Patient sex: M
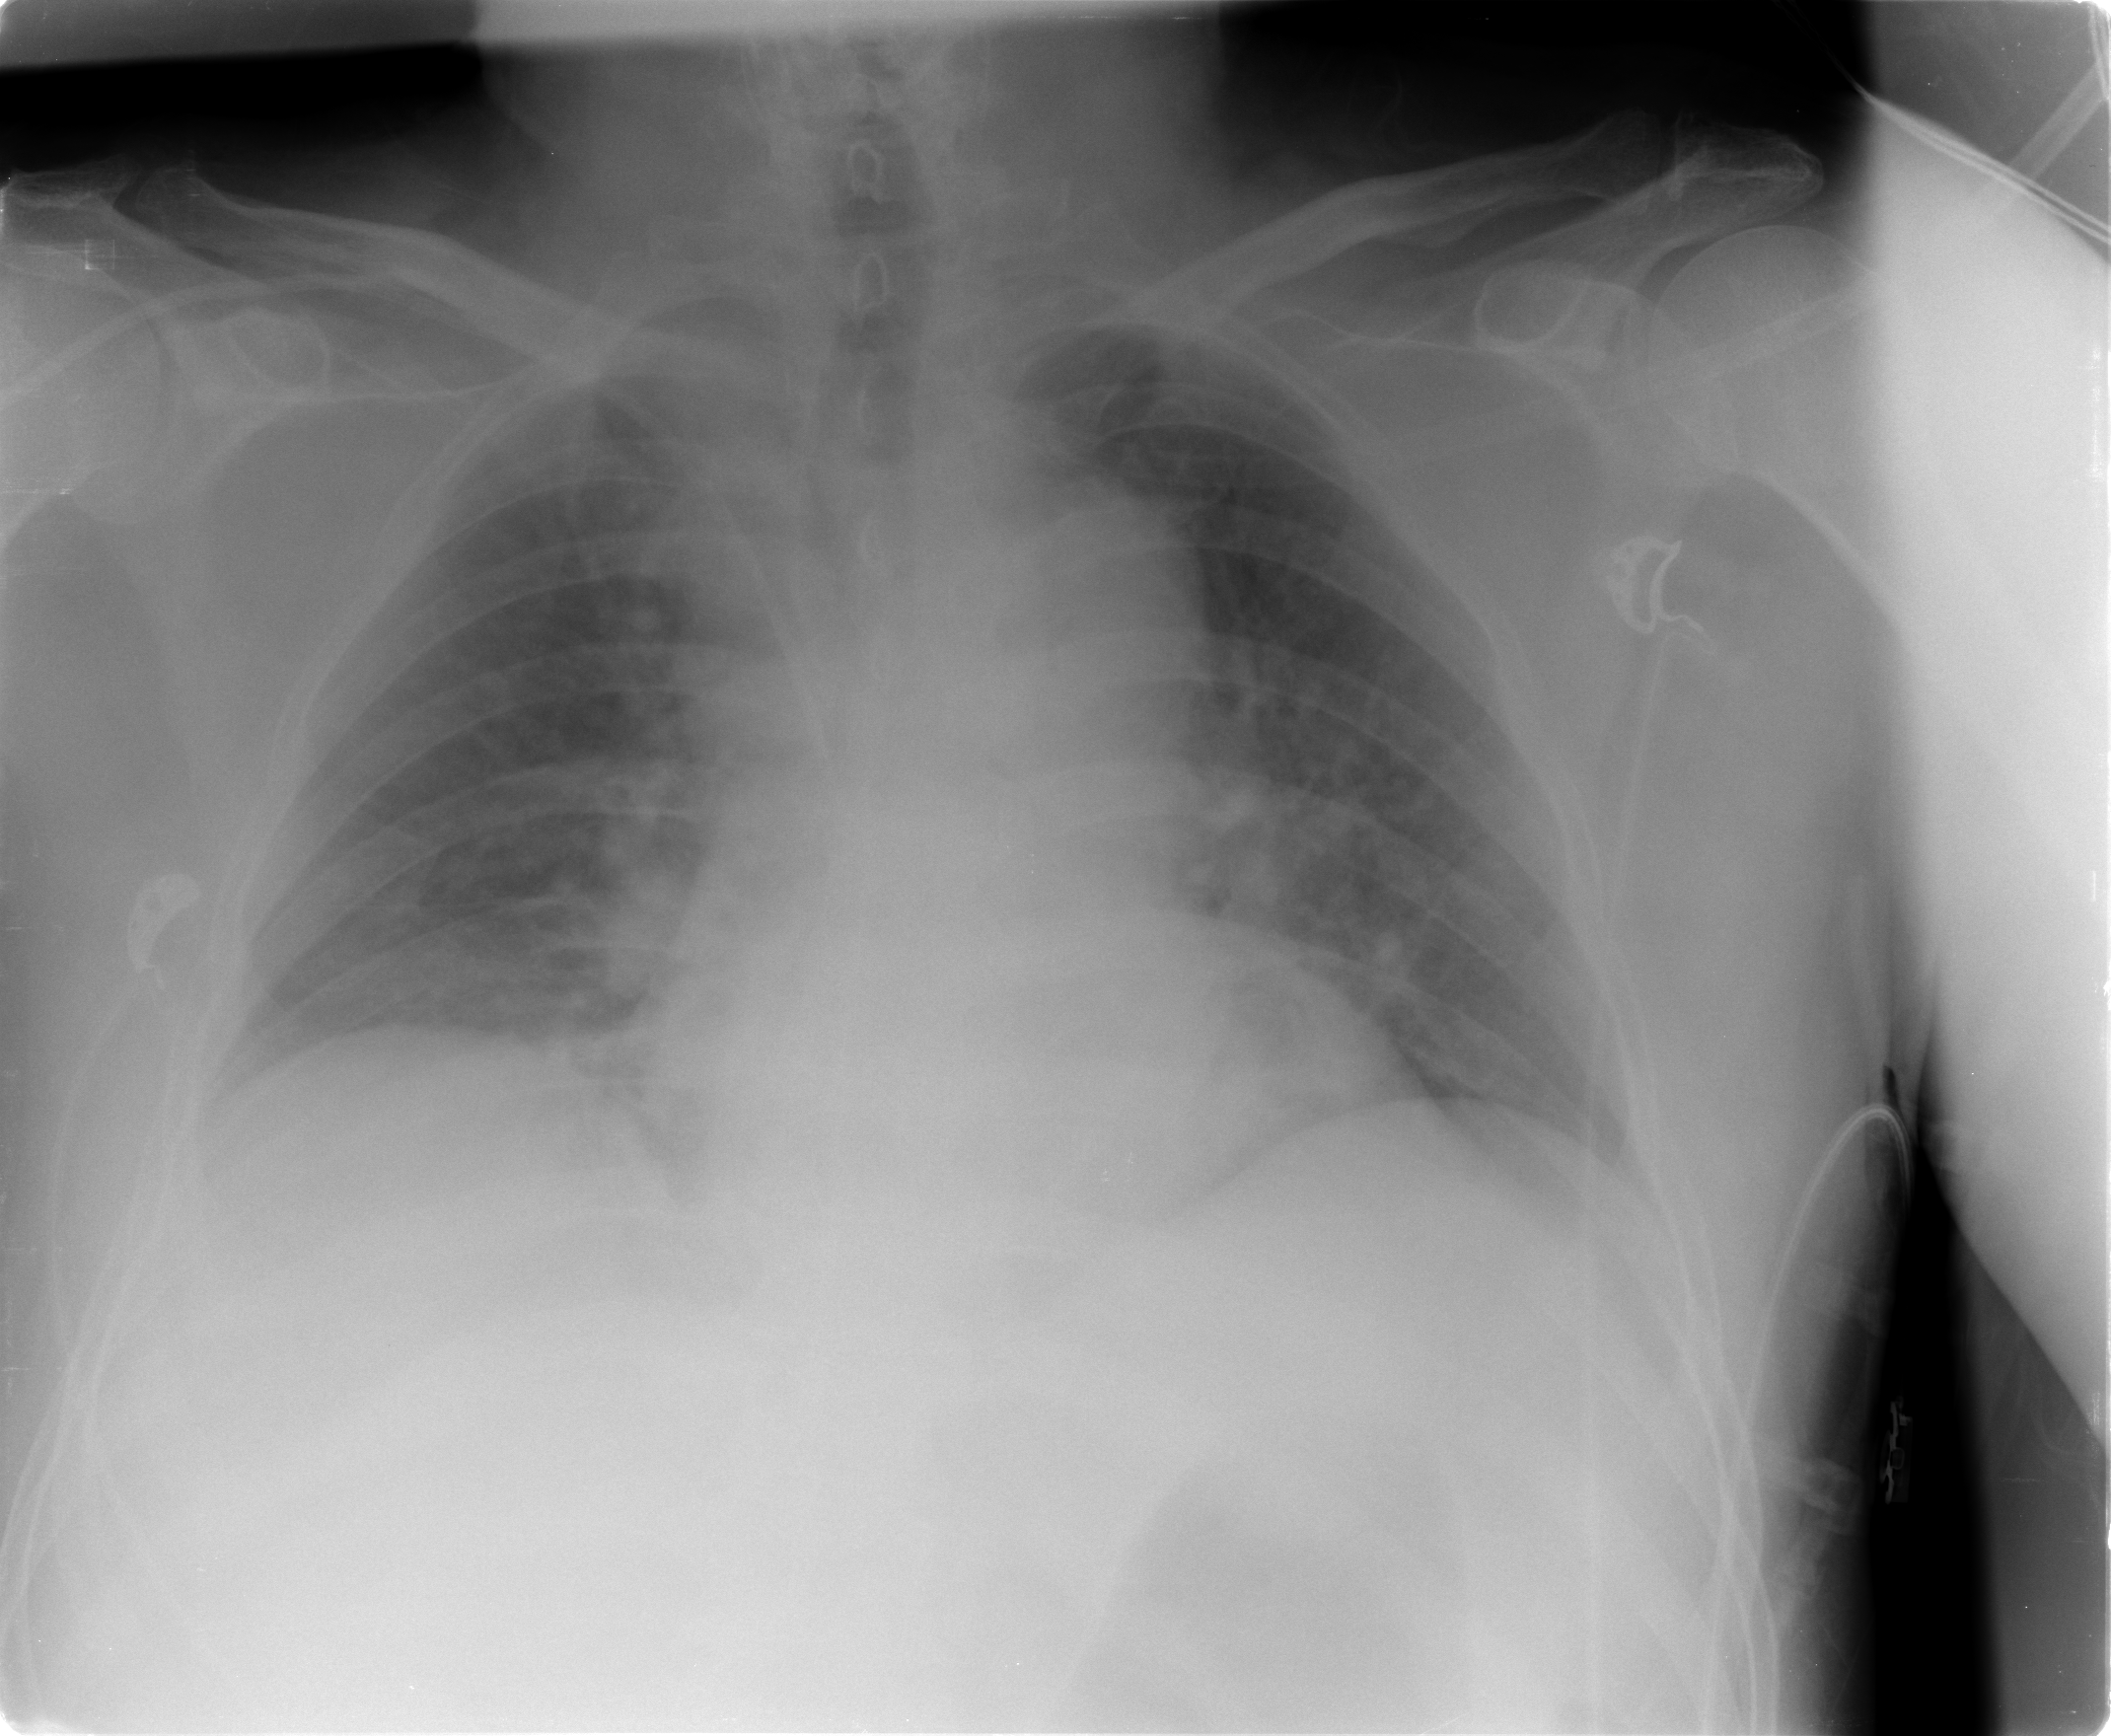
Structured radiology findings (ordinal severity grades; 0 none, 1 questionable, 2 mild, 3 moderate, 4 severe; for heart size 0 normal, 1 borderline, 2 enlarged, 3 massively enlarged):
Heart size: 0
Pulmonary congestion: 2
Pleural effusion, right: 0
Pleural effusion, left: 0
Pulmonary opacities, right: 0
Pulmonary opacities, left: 0
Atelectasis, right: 0
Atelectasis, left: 0